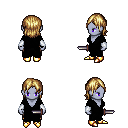
a pixel art fantasy rpg character, female body template, dark elf, purple skin, black robe, gold greaves, blonde long bangs hairstyle, white cloth bracers, gold boots, dagger, four views (front, back, left, right), 2x2 character sprite sheet, small pixel art, hard edges, no anti-aliasing